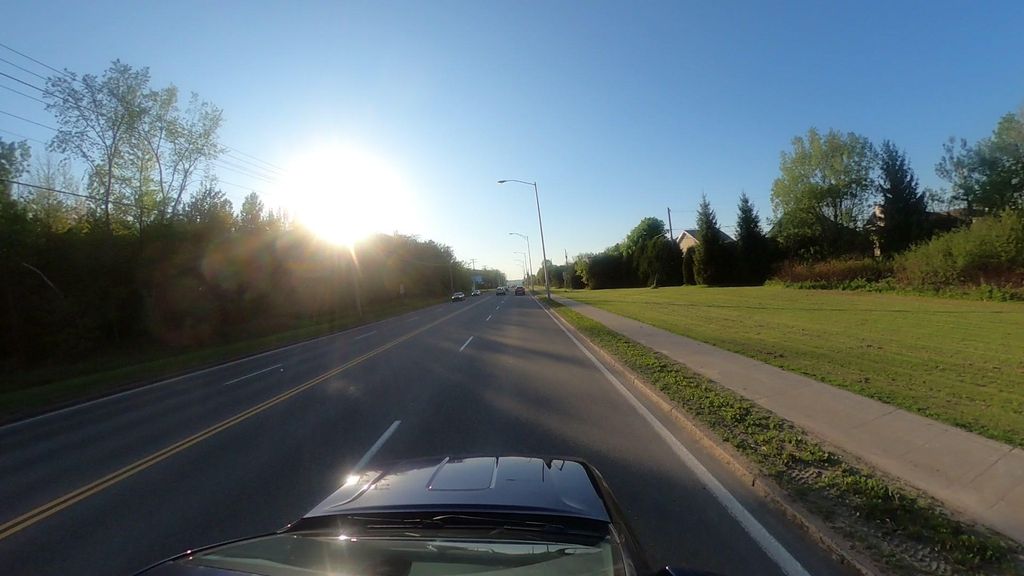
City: quebec_city